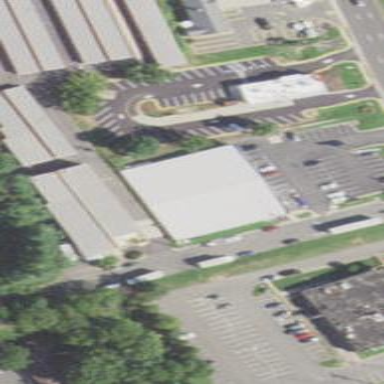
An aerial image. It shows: Flat roof retail building.